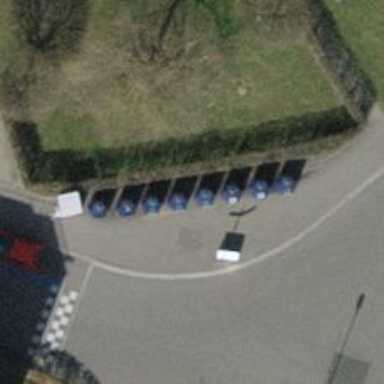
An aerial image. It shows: Recycling container for recycling.